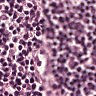
Metastatic tissue present: no